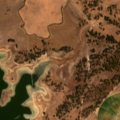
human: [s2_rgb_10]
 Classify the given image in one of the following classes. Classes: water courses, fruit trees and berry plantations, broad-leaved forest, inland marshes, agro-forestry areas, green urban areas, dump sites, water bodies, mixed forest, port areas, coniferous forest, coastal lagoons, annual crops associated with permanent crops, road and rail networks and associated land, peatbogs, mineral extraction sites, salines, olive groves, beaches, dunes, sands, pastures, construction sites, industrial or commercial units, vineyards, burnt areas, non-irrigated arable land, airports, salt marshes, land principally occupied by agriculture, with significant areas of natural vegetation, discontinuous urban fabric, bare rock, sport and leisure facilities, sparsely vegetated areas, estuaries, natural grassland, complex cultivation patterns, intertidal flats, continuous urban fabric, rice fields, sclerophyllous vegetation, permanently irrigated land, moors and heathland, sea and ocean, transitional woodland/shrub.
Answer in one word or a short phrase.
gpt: permanently irrigated land, agro-forestry areas, water bodies